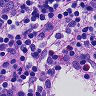
Metastatic tissue present: yes